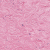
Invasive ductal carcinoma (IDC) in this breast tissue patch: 0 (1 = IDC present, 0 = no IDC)